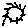
Label: sun